Aerial crown-view tile of a tropical tree (Barro Colorado Island, Panama), acquired 20240813:
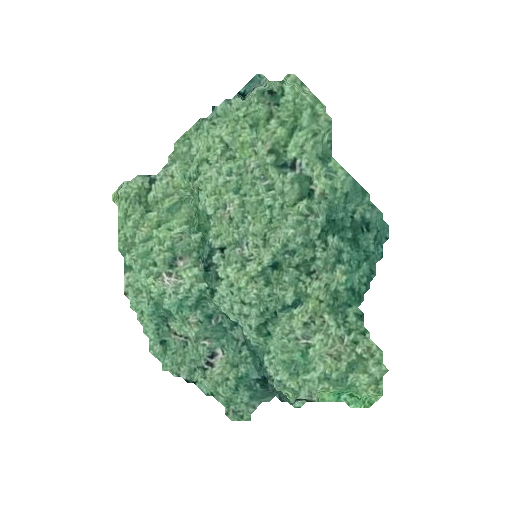
Species: Astronium graveolens
GBIF accepted scientific name: Astronium graveolens
Crown area: 99.633 m²